Question: I am using a small self written Java program which uploads videos and thumbnails to YouTube (I communicate with the API directly not via a special YT-library).
Since roughly last week uploading of thumbnails does not work anymore, although I have not changed anything in my program. The API does not report an error, but when I log in to my YouTube-Account it shows the following image instead of the thumbnail:

This is different from what happens if no thumbnail is uploaded at all, because in this case an automatically chosen snapshot from the video is shown.
Now I can upload my thumbnail using the Web frontend and it works perfectly, which is why I believe it is not a problem with my image.
What could be the cause of the problem?
<URL> may or may not be related...
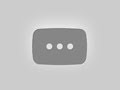
Answer: The problem was probably a bug on the server side. Without that I changed anything at all in my application it suddenly continued to work at some point in time (which is already quite a while ago as I forgot about that question here).